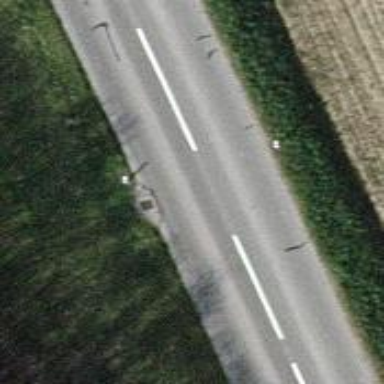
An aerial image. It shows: Secondary road with asphalt surface.